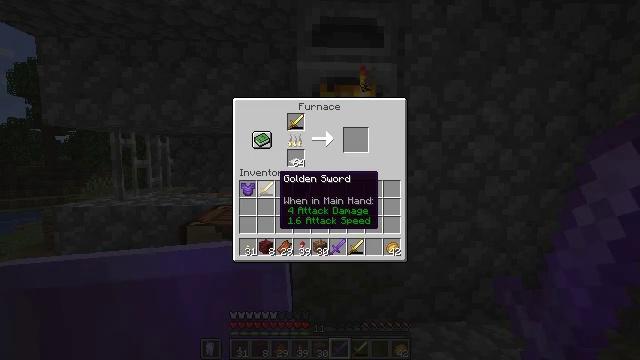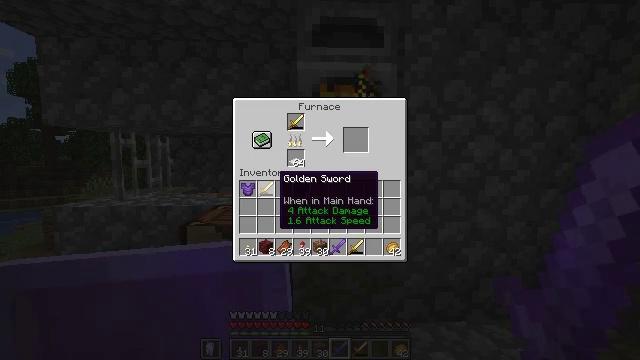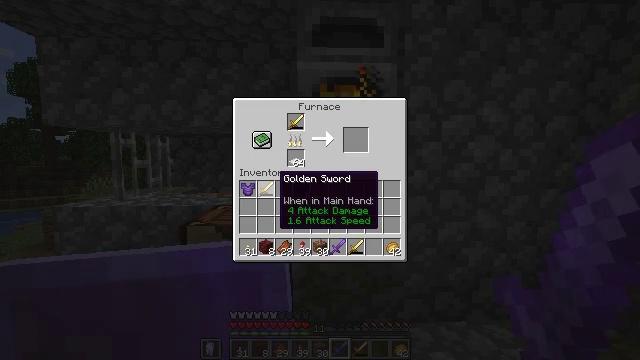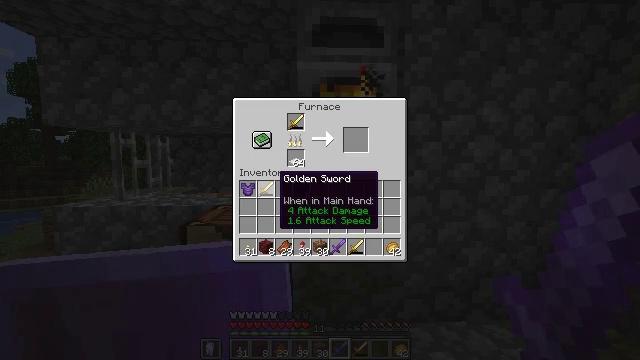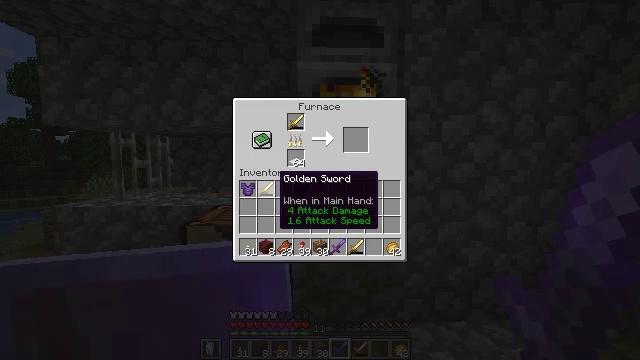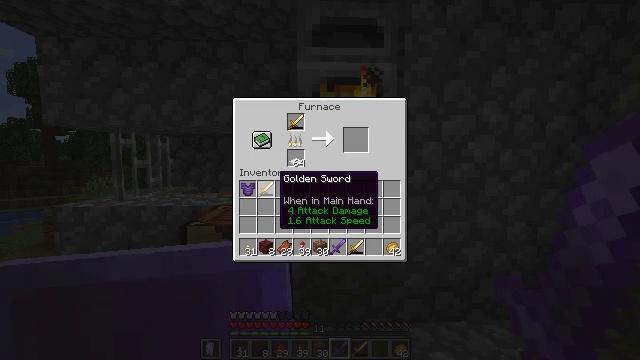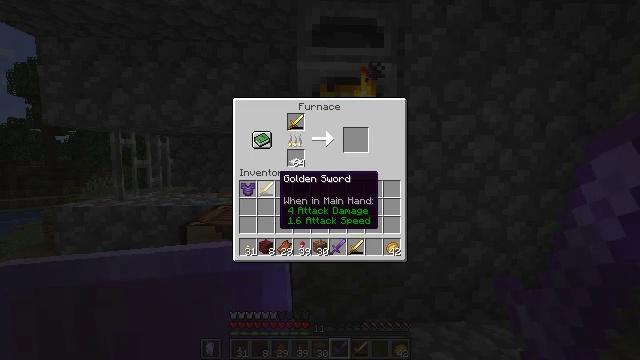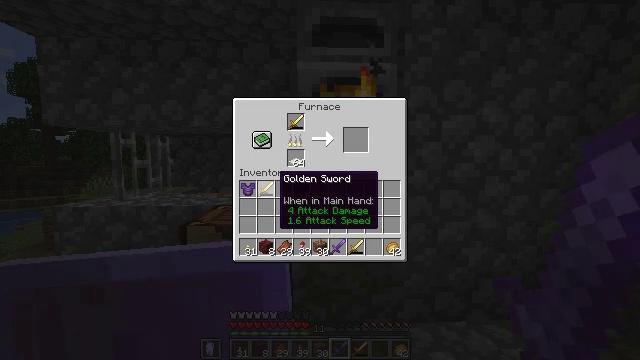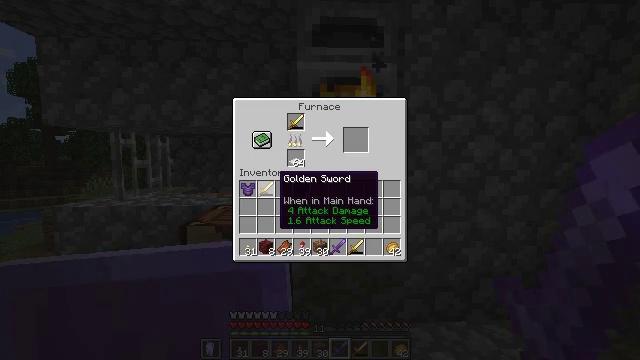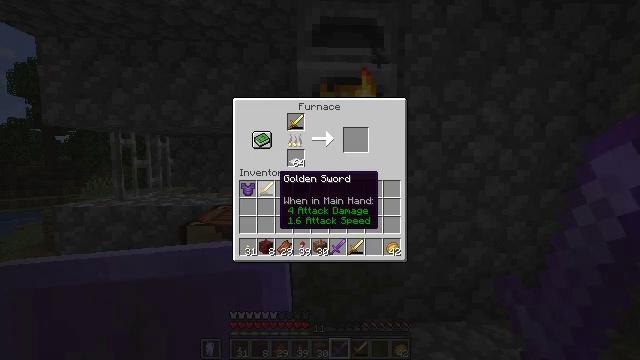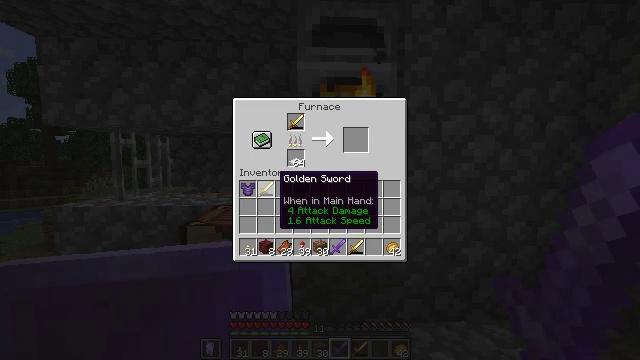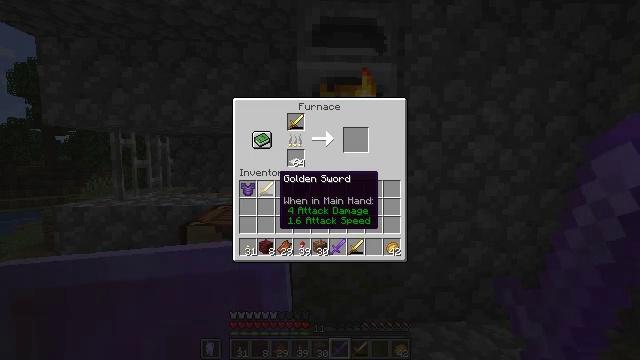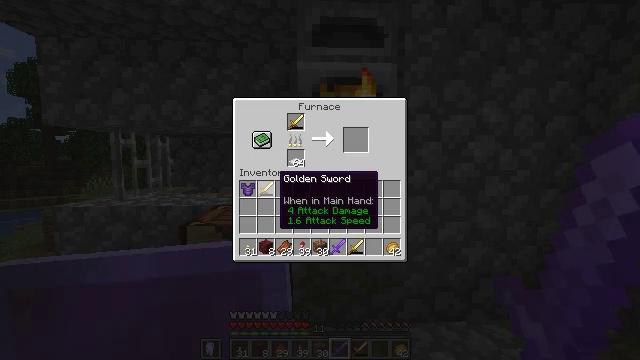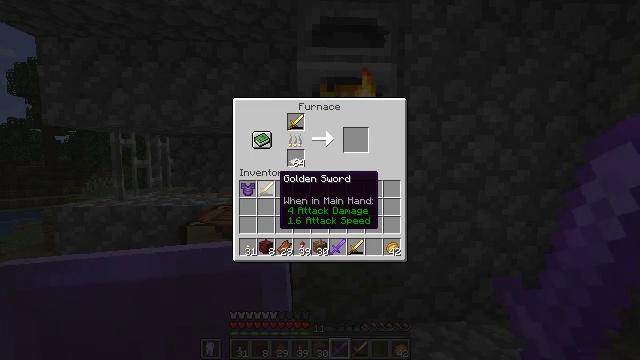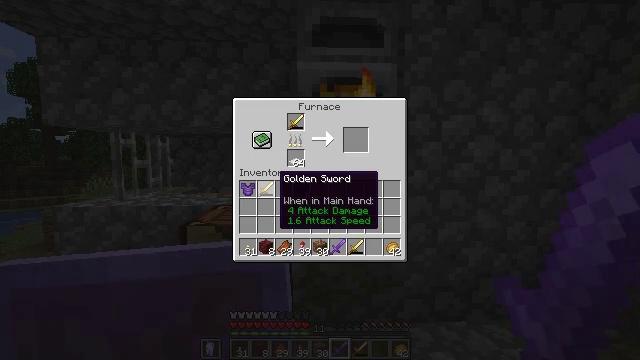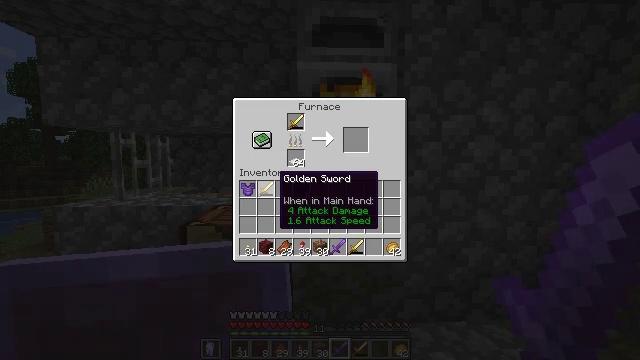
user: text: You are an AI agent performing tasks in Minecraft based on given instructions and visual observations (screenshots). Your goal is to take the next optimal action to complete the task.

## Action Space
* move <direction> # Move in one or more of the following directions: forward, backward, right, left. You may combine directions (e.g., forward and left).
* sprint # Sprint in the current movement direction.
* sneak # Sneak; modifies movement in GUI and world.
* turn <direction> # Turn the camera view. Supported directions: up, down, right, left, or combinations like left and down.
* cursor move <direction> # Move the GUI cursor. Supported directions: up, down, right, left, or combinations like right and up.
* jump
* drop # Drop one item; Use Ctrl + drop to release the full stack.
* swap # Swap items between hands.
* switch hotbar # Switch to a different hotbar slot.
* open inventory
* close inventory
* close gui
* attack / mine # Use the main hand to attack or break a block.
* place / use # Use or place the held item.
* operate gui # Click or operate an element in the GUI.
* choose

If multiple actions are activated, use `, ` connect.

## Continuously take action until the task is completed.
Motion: motion action
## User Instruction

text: Create gold nugget from gold ingot.
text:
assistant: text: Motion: sneak
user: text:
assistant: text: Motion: sneak
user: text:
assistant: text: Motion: sneak
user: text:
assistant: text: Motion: sneak
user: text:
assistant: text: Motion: sneak
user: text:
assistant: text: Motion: sneak
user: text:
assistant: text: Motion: sneak
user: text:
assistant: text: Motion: sneak
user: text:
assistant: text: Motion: sneak
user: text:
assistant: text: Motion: sneak
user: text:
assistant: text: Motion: sneak
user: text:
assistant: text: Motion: sneak
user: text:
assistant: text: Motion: sneak
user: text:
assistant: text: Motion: sneak
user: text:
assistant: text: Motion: sneak
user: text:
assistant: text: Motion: sneak
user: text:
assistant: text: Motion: sneak
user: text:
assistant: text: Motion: sneak
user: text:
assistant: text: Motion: sneak
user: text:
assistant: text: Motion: sneak
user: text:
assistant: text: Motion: sneak
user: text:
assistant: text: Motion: sneak
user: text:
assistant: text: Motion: sneak
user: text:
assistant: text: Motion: sneak
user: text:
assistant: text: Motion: sneak, choose
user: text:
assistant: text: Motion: sneak, choose
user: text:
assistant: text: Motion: sneak
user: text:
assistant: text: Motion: sneak
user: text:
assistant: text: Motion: sneak
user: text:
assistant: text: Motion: sneak